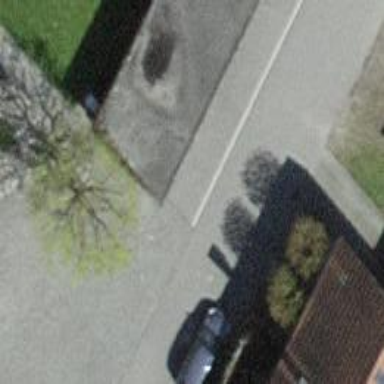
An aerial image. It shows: View of roof of building.